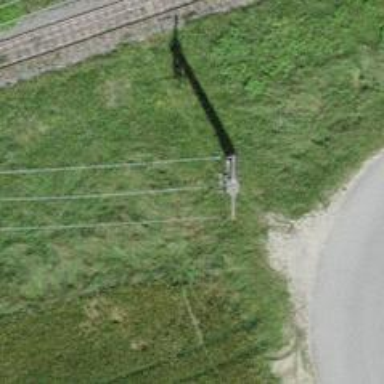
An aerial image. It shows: Power line is depicted.